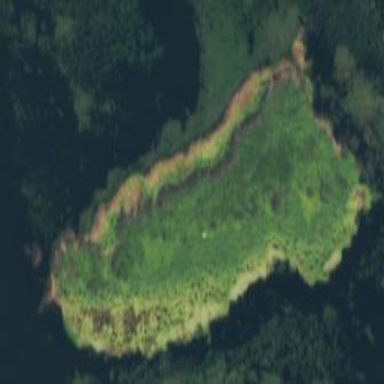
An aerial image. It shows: Marshy wetland area.